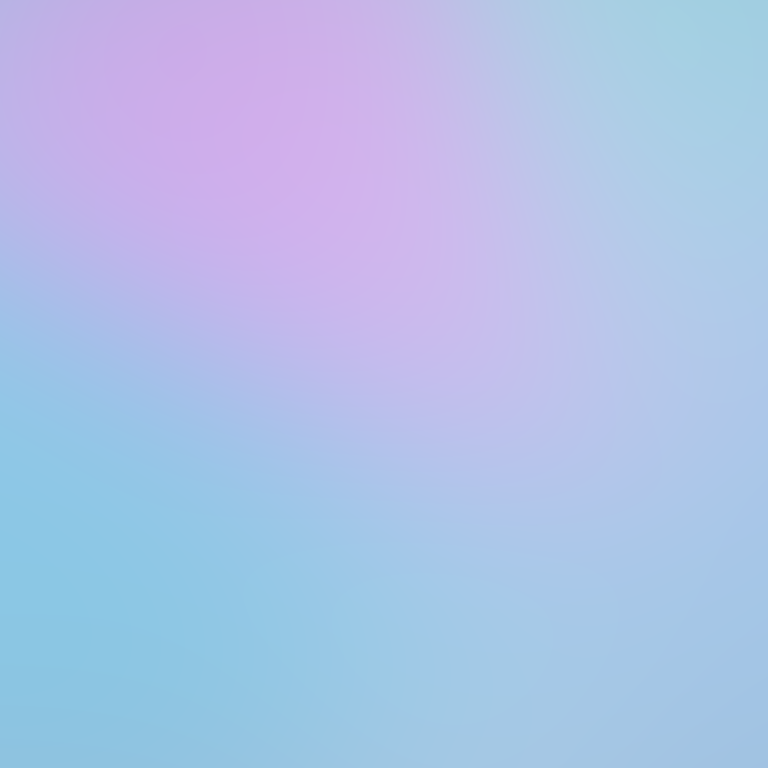
Abstract light effect, smooth gradient from soft lavender to light cyan, serene atmosphere, diffuse glow, no room, no furniture, no objects.